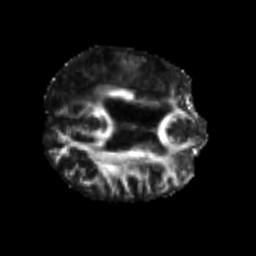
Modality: FA
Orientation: axial
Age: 52
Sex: male
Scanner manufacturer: siemens
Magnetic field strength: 3 T
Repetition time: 4.999 s
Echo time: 0.07946 s